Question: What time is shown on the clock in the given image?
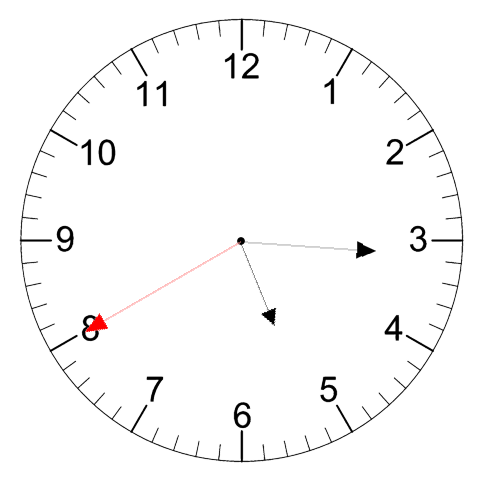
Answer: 05:15:40